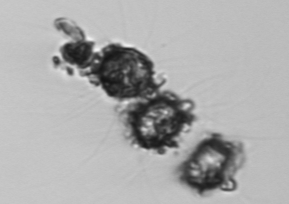
Label: Thalassiosira_TAG_external_detritus